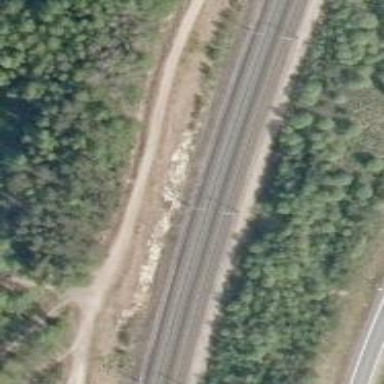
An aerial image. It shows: Continuous rail railway with electrified contact line.